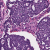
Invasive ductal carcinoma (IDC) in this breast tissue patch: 1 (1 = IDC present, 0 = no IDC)